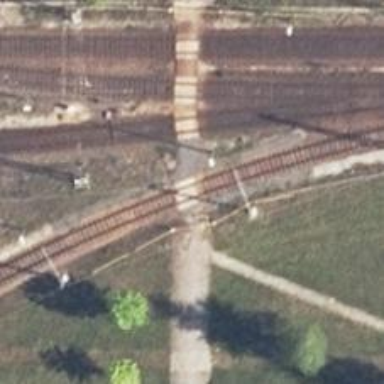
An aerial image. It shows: Level crossing along the railway.